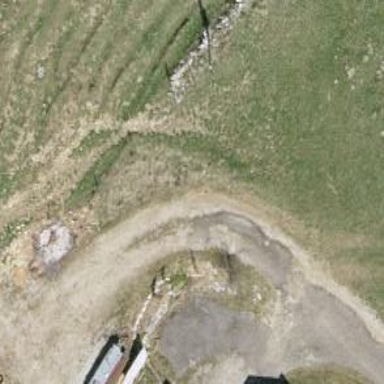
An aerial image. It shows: Wall made of dry stone.